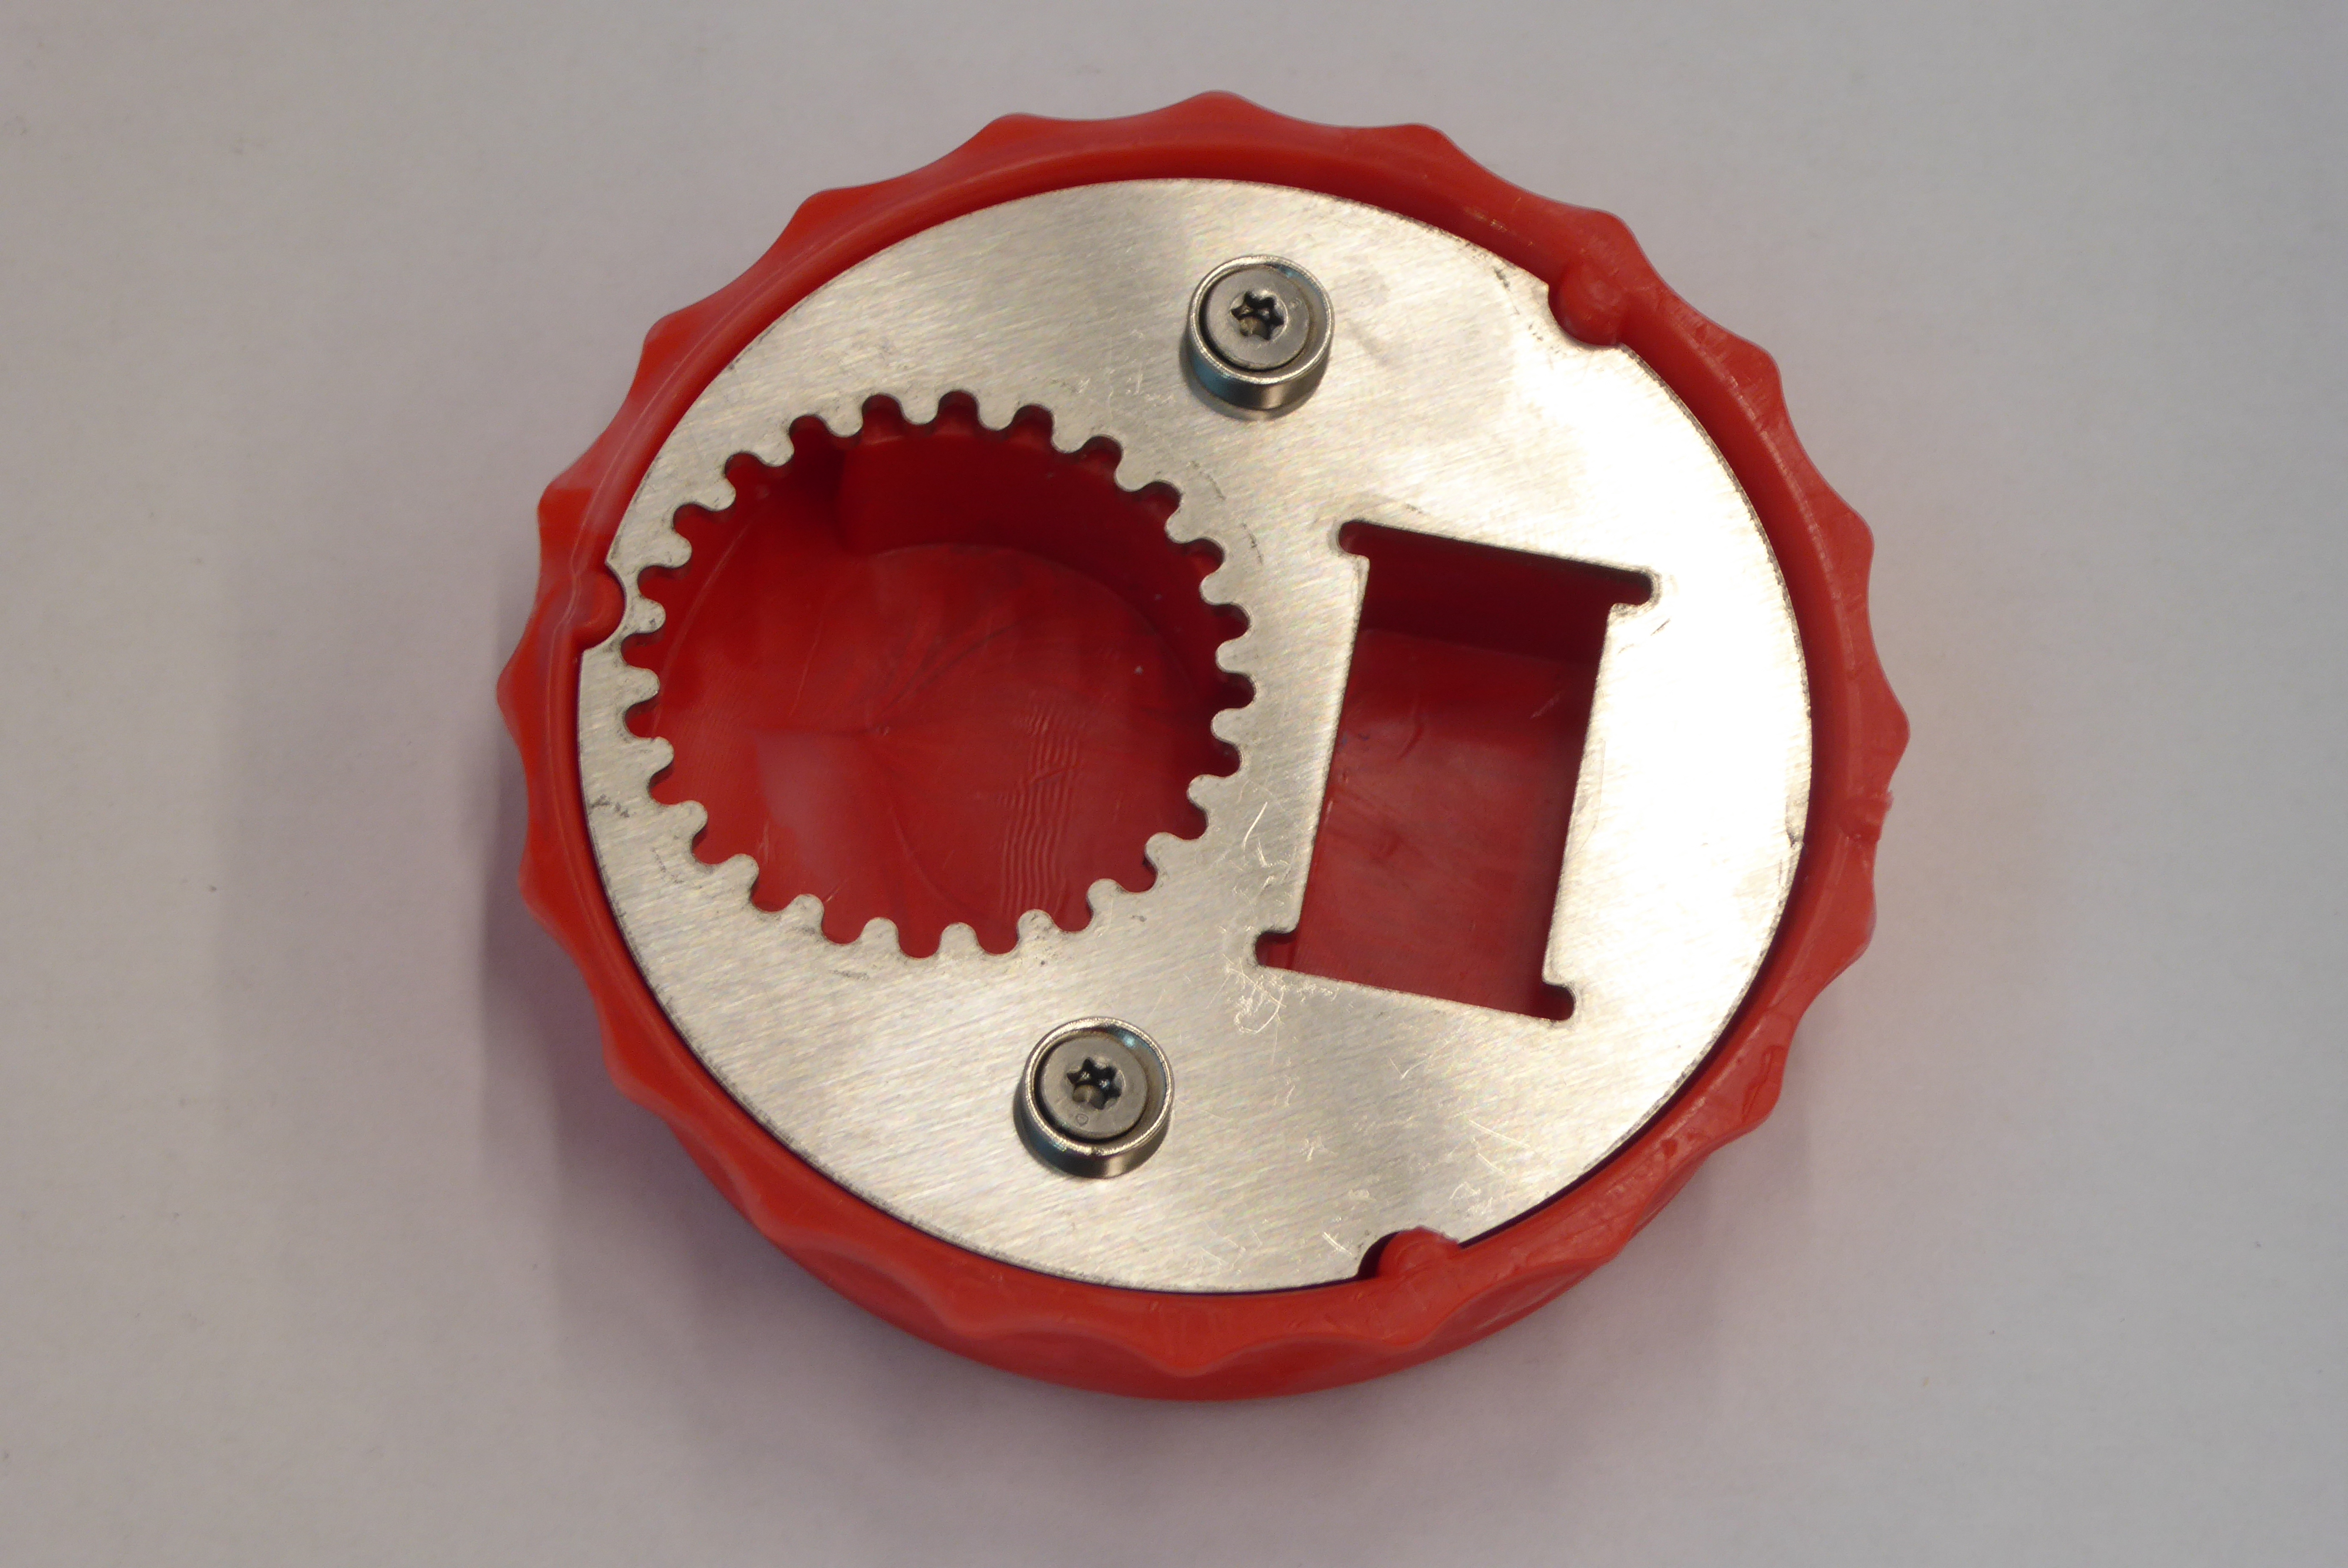
Label: Bottle Opener